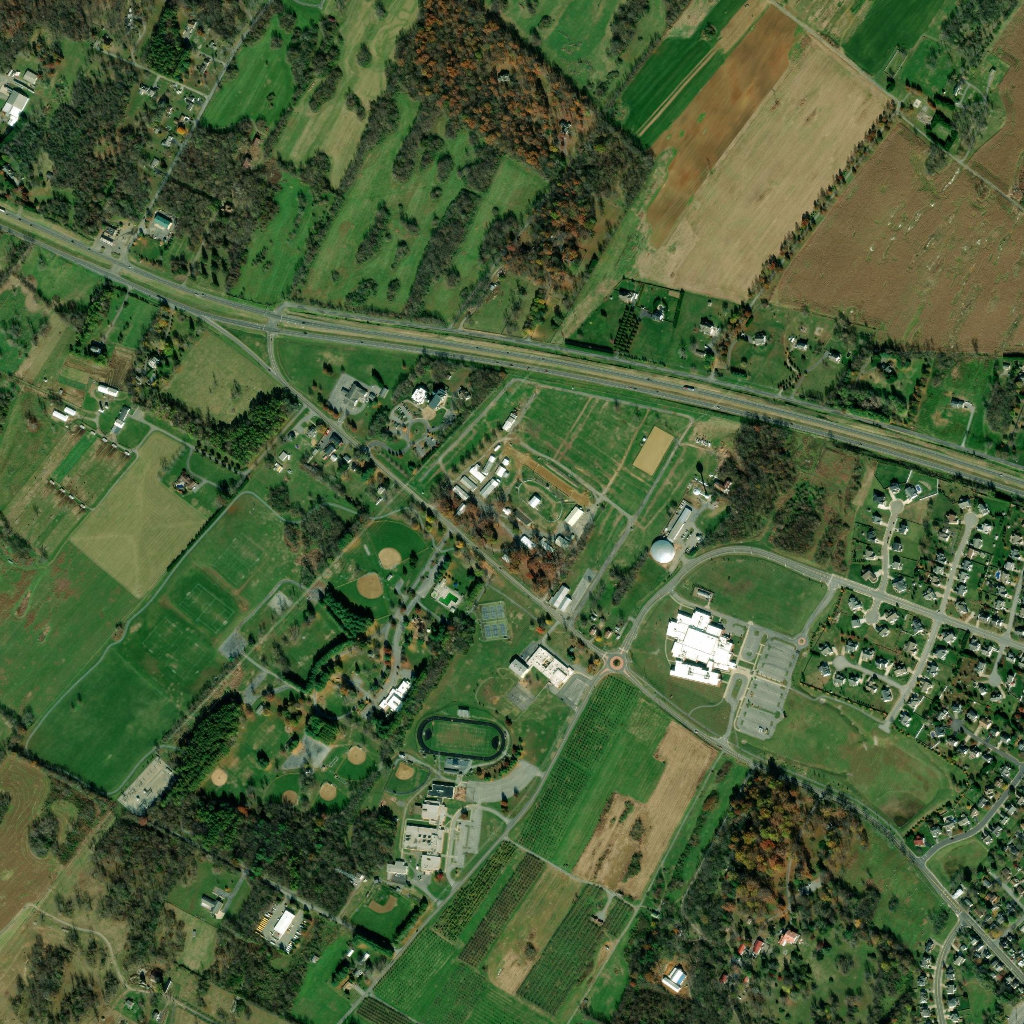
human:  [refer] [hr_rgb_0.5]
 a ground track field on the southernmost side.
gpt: <box>[[40, 69, 49, 74, 0]]</box>